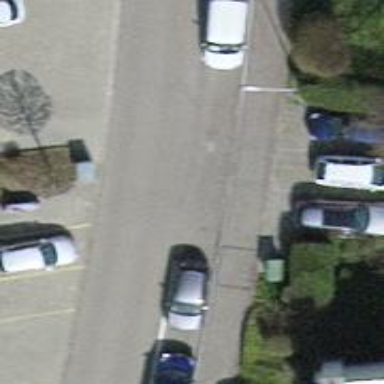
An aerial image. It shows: Sidewalk along the footway.